Aerial crown-view tile of a tropical tree (Barro Colorado Island, Panama), acquired 20250915:
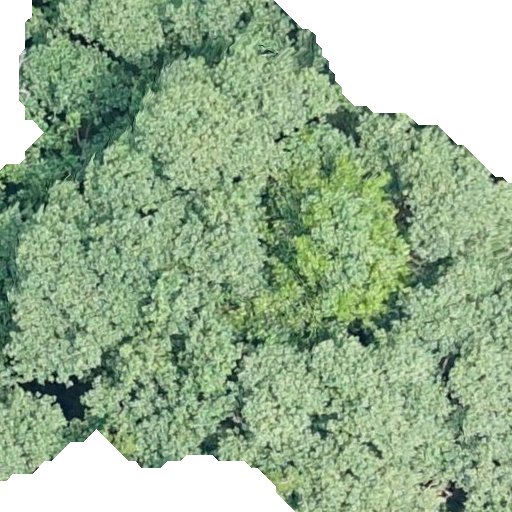
Species: Hieronyma alchorneoides
GBIF accepted scientific name: Hieronyma alchorneoides
Crown area: 408.95 m²